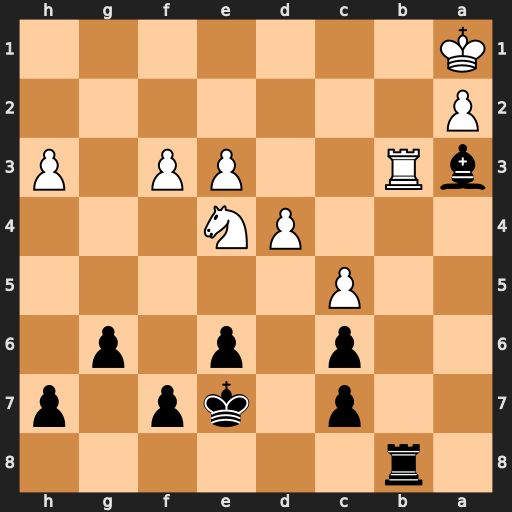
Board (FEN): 1r6/2p1kp1p/2p1p1p1/2P5/3PN3/bR2PP1P/P7/K7
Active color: b
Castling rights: -
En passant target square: -
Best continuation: Rxb3 axb3 Bc1